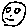
Label: smiley face